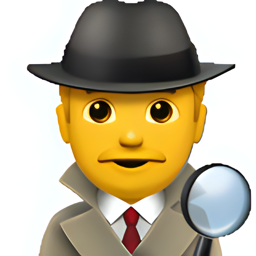
Name: sleuth or spy
Emoji: 🕵
Group: People & Body
Sub-group: person-role